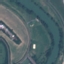
Label: River